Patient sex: M
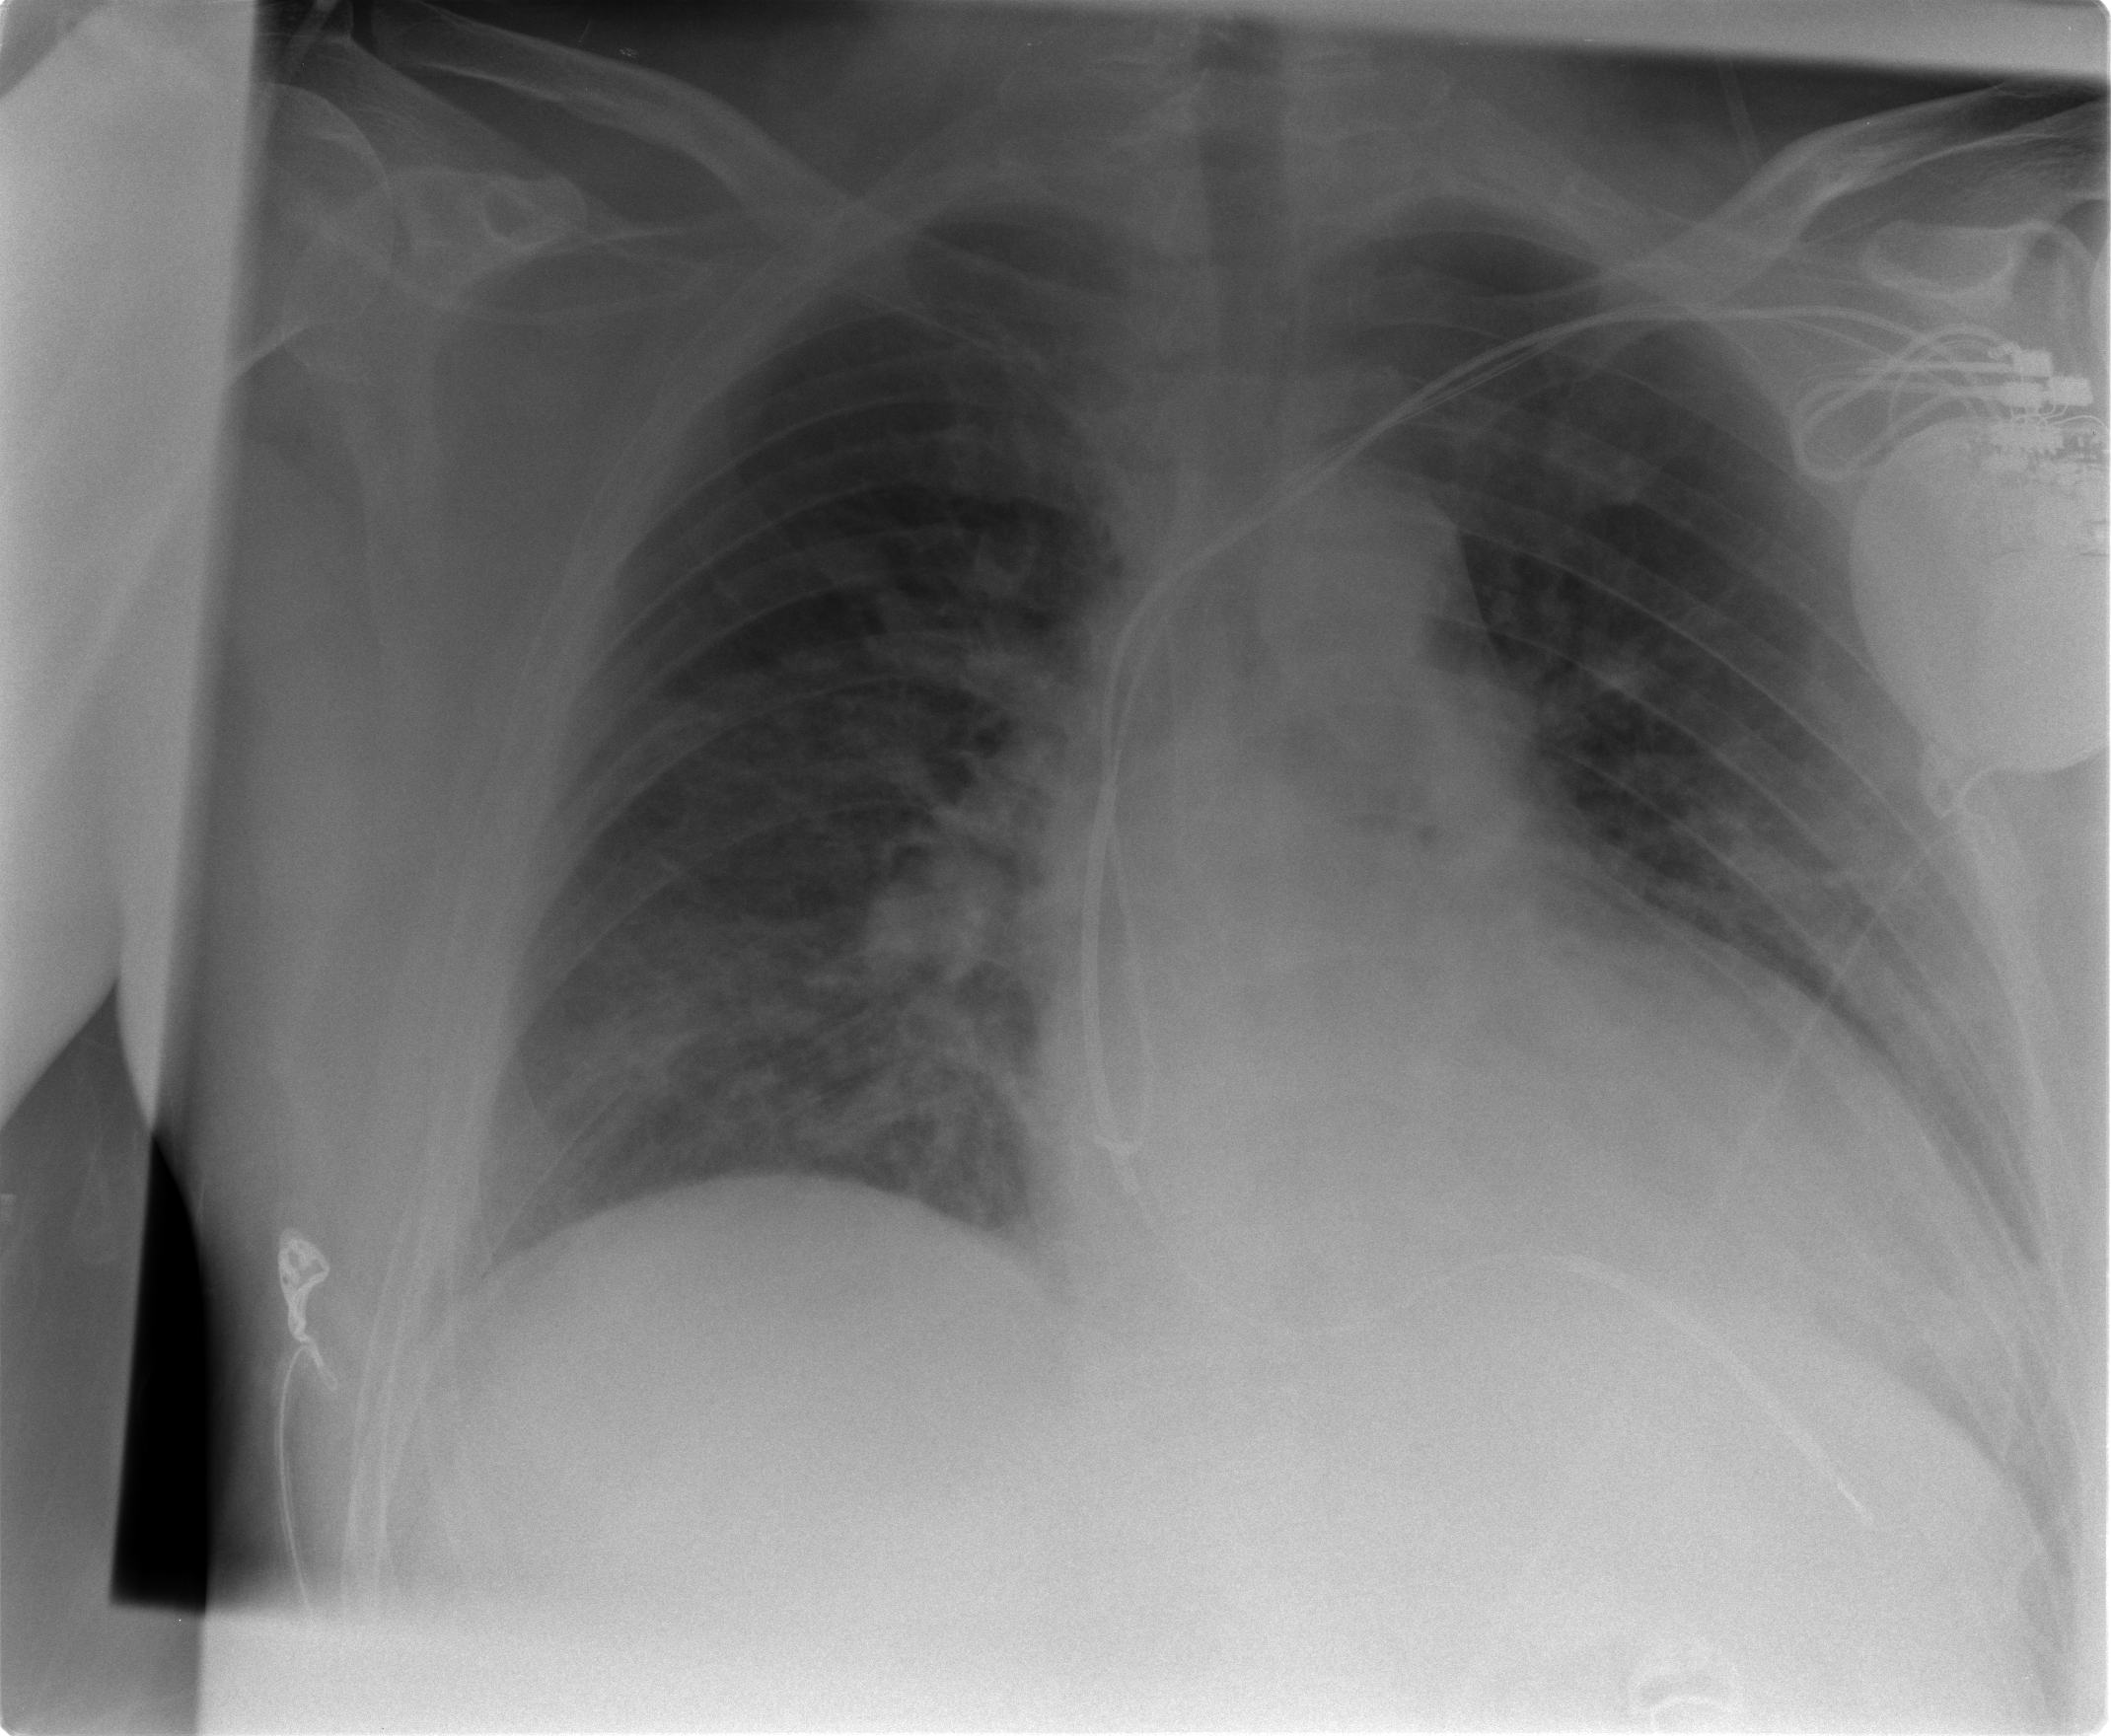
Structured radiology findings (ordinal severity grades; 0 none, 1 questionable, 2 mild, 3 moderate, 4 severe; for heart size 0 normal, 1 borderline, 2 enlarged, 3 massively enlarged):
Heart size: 2
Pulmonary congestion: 2
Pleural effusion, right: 0
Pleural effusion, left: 0
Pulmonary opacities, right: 0
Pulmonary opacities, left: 0
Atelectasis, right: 1
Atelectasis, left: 0